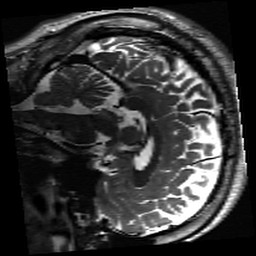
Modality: inplaneT2
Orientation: sagittal